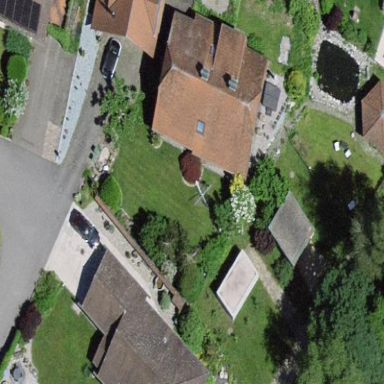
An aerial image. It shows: Detached building.